Question: I can't figure it out how to resize width with fixed left and right margin.
I don't find any fixed led/right margin APIs.
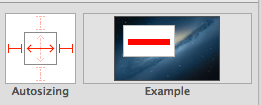
Answer: In code, to get a view to have fixed left and right margins along with flexible width you can do the following:
'''
UIView *parentView = self.view; // adjust as needed
CGRect bounds = parentView.bounds; // get bounds of parent view
CGRect subviewFrame = CGRectInset(bounds, 20, 0); // left and right margin of 20
UIView *subview = [[UIView alloc] initWithFrame:subviewFrame];
subview.autoresizingMask = UIViewAutoresizingFlexibleWidth;
[parentView addSubview:subview];
'''
Adjust as needed to create your actual subview. Adjust the 'subviewFrame' to match your desired margins.
As answered, this will give your subview fixed left and right margins of 20 points each and a flexible width. When setting the 'autoresizingMask', any component not set as flexible is automatically fixed (almost). This means the top margin and height are also fixed (since they are not set). The bottom margin is made implicitly flexible since the top margin and height are fixed. All three values going across or up/down can't be fixed at the same time for obvious reasons.